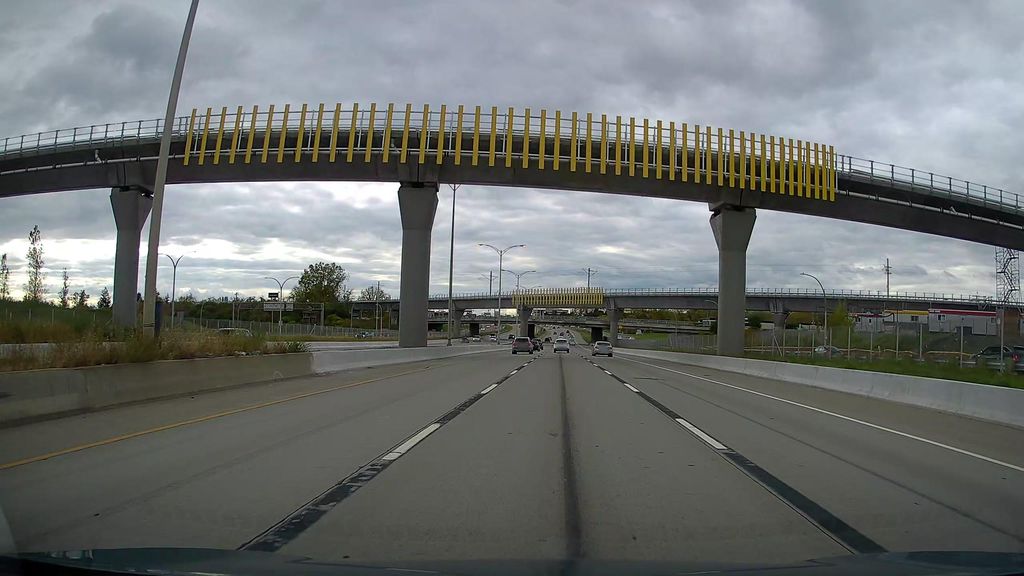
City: montreal